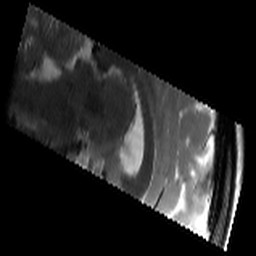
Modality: T2w
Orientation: sagittal
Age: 23
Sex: female
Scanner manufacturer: siemens
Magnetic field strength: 3 T
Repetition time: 8.02 s
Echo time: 0.08 s